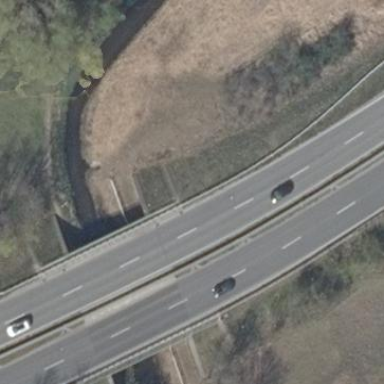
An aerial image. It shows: Beam bridge structure.